Field crop: maize
Growth stage: 1
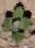
Species: chenopodium